Here is the raw acceleration-versus-time signal recorded on a bearing housing. Based on the visible evidence, which condition applies: normal, inner_race, outer_race, ball?
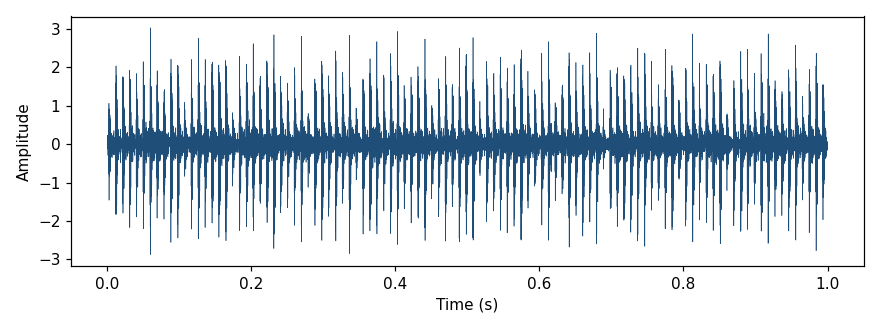
Answer: outer_race